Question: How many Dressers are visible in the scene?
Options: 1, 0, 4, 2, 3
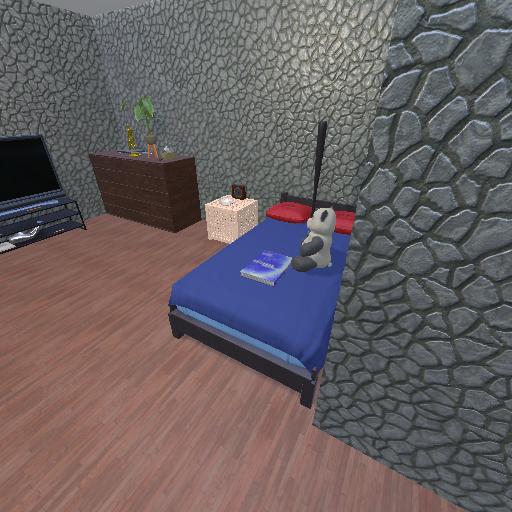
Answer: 1